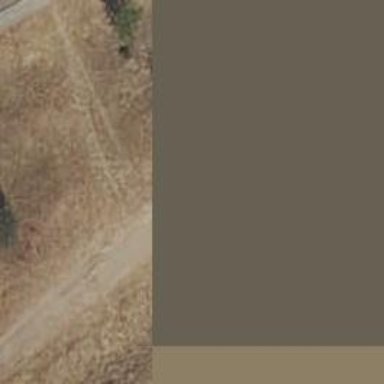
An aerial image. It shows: Dirt path.